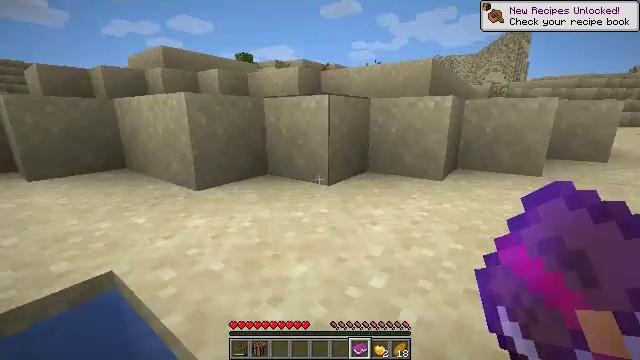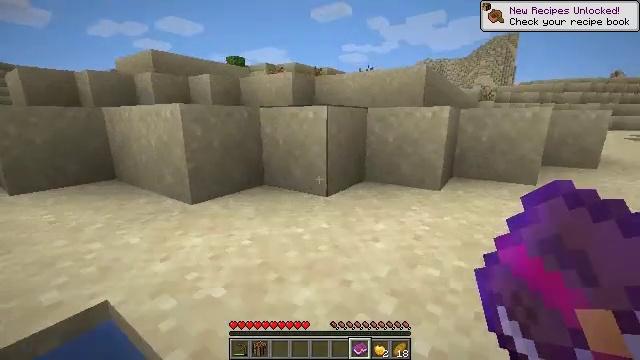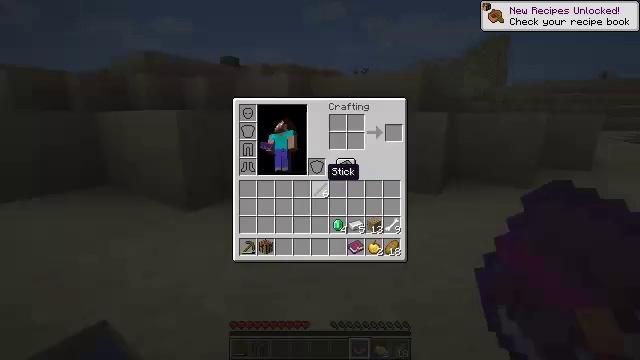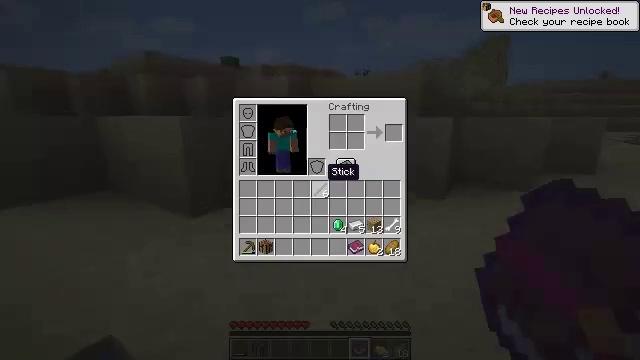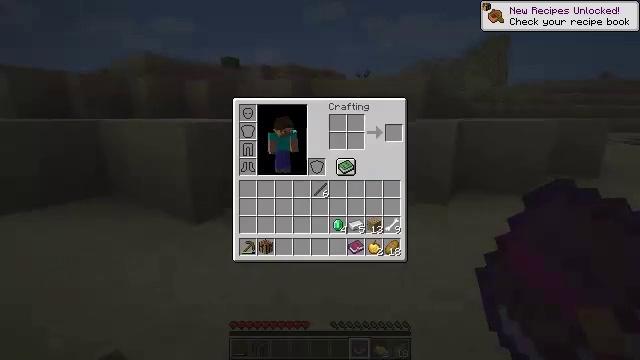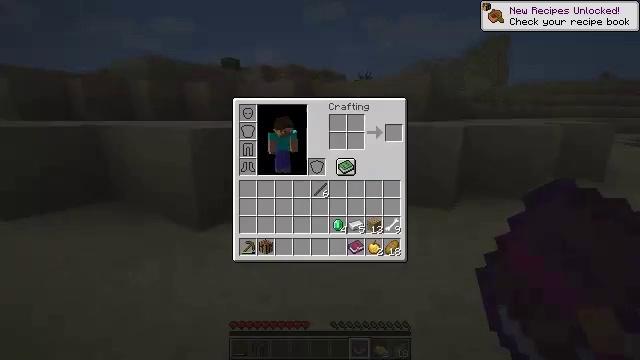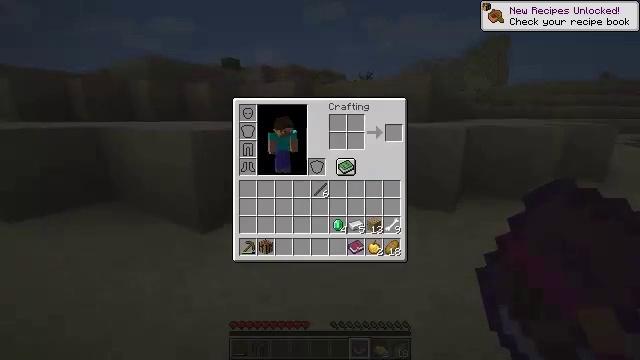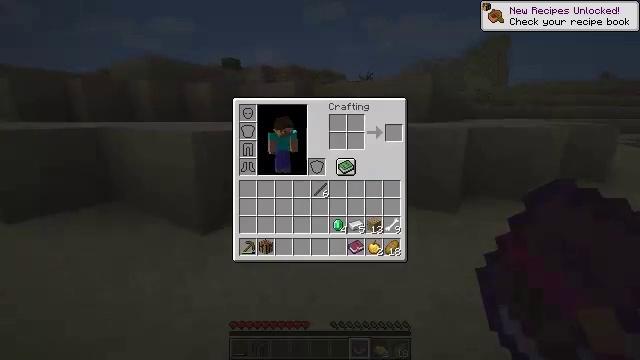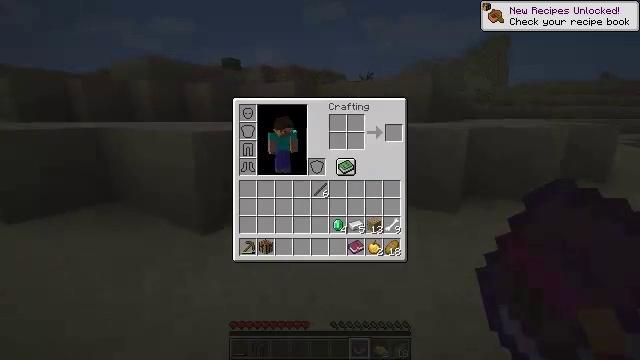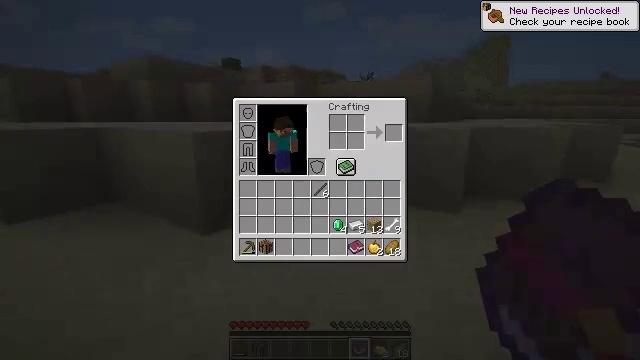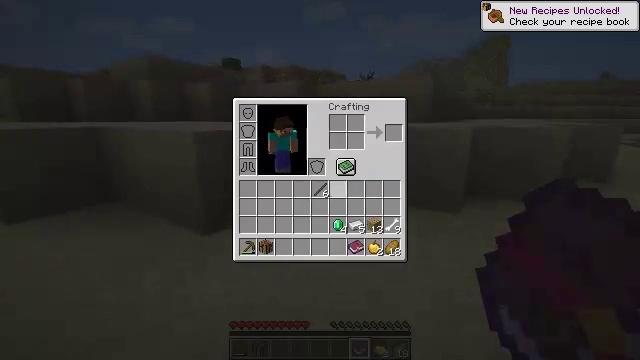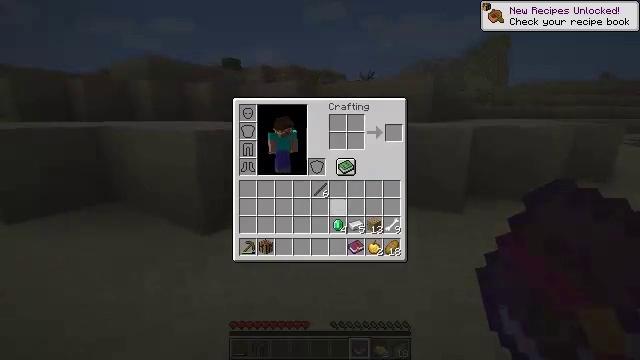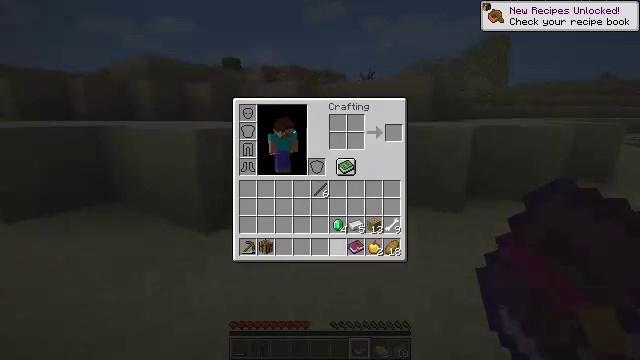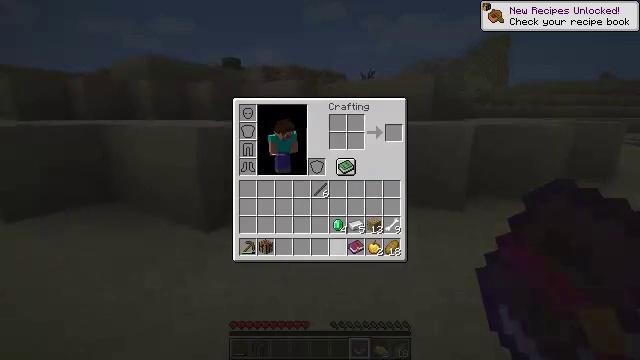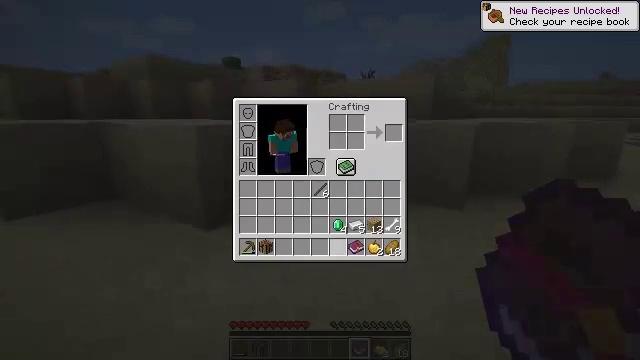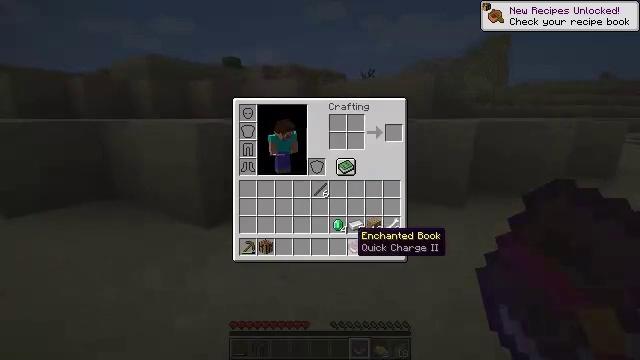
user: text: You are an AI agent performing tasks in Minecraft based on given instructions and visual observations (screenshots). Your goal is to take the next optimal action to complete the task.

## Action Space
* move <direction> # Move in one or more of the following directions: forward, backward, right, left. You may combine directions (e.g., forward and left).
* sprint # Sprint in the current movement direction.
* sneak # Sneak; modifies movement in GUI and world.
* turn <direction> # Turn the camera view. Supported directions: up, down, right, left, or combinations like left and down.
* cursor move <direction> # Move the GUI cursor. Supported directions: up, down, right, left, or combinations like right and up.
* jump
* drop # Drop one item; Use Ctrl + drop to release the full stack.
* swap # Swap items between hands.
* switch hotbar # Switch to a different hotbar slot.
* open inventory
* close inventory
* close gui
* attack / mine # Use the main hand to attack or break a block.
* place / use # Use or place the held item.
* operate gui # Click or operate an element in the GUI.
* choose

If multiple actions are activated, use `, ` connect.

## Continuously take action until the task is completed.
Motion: motion action
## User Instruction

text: Remove an enchanted book from the inventory.
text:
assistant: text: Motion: move forward, sprint, turn right, jump
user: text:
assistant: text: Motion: move forward, sprint, turn right, jump, open inventory
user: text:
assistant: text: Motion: move forward, sprint, jump, open inventory
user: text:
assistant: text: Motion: move forward, sprint, jump, open inventory
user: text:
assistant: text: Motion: move forward, sprint, jump, open inventory
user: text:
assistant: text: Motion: move forward, sprint, jump, open inventory
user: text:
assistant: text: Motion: move forward, sprint, jump
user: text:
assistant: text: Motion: move forward, sprint, jump
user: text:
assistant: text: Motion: sprint, jump
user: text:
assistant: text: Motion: sprint
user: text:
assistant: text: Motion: sprint, cursor move right and down
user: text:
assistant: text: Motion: cursor move right and down
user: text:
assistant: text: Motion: no_op
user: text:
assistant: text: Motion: no_op
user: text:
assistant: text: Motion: no_op
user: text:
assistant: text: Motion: cursor move right
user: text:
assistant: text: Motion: no_op
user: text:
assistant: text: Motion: no_op
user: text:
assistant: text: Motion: no_op
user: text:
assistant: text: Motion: no_op
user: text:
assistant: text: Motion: no_op
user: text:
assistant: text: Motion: no_op
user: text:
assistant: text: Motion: no_op
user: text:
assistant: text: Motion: no_op
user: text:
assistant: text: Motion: no_op
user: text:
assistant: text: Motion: no_op
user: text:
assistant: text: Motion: drop
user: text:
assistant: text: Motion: drop
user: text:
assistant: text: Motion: drop
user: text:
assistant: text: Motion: cursor move right, drop